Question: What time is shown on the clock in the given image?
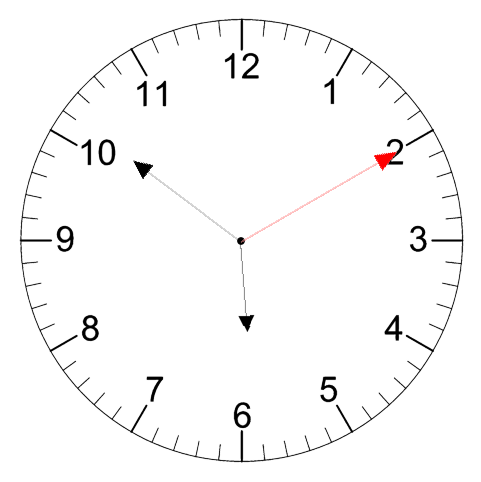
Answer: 05:51:10